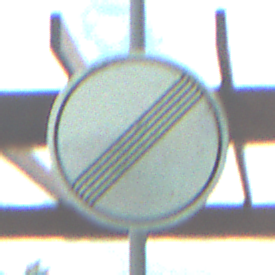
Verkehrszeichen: EndeSaemtlicherBegrenzungen
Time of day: Midday
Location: Outdoor (Nature)
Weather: PartlyCloudy
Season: NotSpecified
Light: Natural